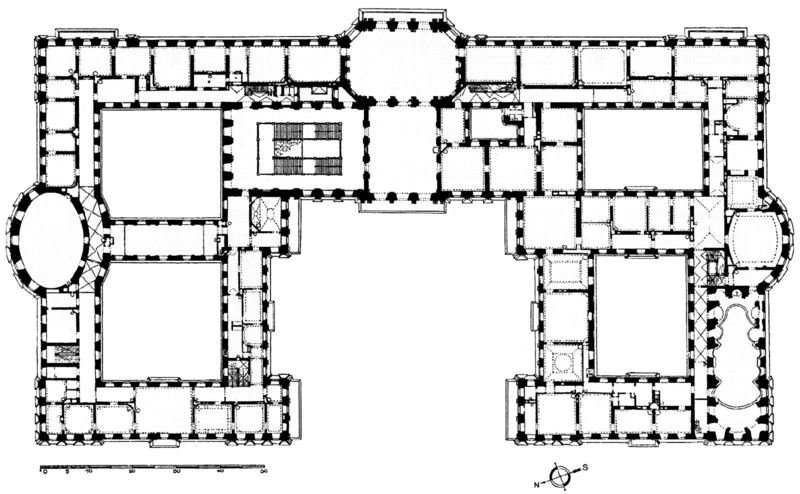
Titel: Residenz Würzburg
Künstler: Balthasar Neumann
Standort: Würzburg, Residenz (EU - D - B)
Schlagwörter: flügel, weiß, fenster, schwarz, stützen, tür, zeichnung, zimmer, gebäude, haus, schloss, architektur, barock, norden, oval, rund, süden, türen, mauer, hof, saal, treppe, treppen, symmetrie, wände, eingang, innenhof, eckig, räume, mauern, treppenhaus, richtung, plan, viereckig, rundung, historisch, grundriss, massstab, bauplan, rotunde, hauptbau, masstab, kammern, ausrichtung, säle, himmelsrichtung, windrose, kompass, nord, 3, dreiseit, räumen, sützten, nord süd, rume, nordensüden, gän, arkitektur